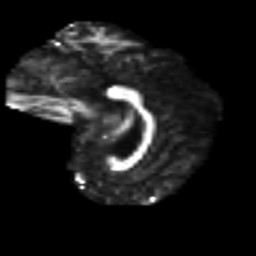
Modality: FA
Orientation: sagittal
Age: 27
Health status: ill
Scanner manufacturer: philips
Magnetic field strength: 3 T
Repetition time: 9 s
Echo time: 0.127 s